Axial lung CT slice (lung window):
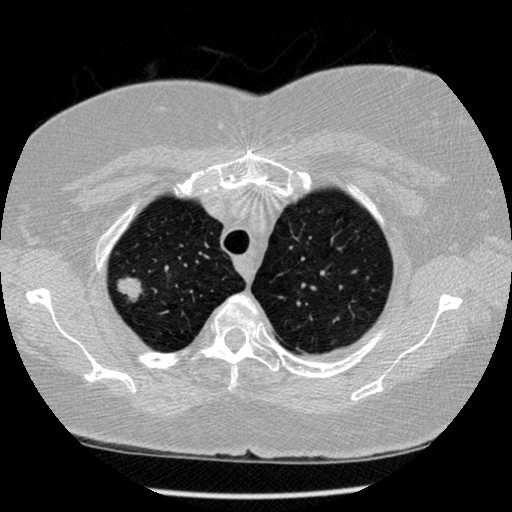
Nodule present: yes
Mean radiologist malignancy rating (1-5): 4.5